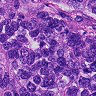
Metastatic tissue present: yes